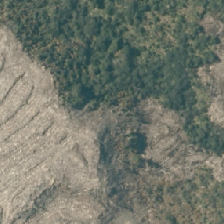
Land cover: harvested_forest